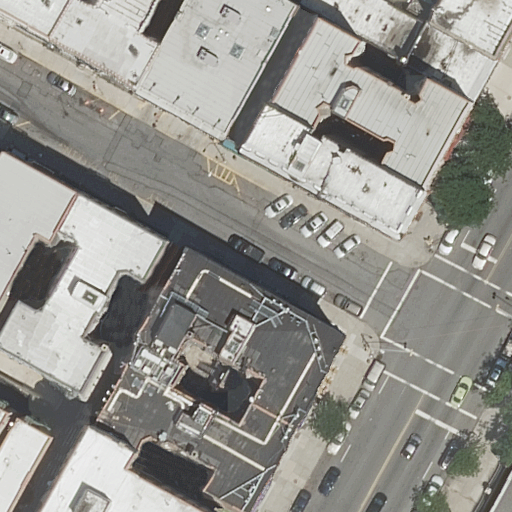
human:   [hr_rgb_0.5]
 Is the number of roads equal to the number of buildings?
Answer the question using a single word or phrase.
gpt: no

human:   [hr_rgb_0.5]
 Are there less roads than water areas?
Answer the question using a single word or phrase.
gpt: no

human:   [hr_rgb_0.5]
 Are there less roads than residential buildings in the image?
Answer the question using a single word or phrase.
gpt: yes

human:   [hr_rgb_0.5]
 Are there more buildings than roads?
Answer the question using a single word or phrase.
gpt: yes

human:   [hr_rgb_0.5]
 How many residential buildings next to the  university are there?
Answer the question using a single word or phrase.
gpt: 14

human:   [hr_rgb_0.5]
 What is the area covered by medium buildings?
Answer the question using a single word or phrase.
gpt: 2498m2

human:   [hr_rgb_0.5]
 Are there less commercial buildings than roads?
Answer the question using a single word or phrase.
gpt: yes

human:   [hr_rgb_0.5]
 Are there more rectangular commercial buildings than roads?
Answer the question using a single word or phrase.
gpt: no

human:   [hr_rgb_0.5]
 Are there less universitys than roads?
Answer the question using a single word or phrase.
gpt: yes

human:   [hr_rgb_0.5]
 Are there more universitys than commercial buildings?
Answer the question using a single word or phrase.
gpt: yes

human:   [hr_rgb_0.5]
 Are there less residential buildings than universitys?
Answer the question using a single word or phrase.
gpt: no

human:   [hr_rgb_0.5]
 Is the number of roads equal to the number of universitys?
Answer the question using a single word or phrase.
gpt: no

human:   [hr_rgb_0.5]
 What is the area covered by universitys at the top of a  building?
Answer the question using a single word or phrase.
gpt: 29m2

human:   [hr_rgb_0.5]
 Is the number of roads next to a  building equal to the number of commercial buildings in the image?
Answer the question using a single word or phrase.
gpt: no

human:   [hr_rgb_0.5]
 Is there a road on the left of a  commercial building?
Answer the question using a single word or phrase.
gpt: no

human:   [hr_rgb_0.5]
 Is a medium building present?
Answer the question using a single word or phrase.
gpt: yes

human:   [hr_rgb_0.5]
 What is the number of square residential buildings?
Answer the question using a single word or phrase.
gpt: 0

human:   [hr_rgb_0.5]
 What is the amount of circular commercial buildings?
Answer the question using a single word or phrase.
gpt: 0

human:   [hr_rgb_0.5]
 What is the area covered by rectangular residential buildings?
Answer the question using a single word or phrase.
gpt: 829m2

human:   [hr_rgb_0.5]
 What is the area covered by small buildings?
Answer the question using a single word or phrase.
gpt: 166m2

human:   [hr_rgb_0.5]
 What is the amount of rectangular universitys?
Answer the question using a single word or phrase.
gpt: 1

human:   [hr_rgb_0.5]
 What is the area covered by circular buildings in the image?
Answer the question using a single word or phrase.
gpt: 0m2

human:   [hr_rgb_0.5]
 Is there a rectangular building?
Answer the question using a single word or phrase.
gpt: yes

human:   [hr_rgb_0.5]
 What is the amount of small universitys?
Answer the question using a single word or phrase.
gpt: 1

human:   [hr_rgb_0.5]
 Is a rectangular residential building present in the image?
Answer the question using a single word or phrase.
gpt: yes

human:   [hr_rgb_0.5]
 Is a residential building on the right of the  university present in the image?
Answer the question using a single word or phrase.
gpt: no

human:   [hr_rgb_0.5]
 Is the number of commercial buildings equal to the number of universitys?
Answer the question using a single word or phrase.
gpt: no

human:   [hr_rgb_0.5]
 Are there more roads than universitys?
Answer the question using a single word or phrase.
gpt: yes

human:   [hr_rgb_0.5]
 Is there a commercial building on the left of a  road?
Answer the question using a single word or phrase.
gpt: no

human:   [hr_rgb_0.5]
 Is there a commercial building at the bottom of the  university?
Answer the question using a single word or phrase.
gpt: no

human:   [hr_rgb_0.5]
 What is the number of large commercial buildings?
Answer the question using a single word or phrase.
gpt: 0

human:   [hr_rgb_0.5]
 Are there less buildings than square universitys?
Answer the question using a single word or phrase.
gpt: no

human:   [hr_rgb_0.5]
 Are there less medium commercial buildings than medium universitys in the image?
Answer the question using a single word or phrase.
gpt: no

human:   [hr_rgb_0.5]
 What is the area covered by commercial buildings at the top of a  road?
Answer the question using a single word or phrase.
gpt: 0m2

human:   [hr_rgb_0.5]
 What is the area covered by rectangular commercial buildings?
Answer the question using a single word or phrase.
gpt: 0m2

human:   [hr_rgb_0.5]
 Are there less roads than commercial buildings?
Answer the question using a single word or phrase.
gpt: no

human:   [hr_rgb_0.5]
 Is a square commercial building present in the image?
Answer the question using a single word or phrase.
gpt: no